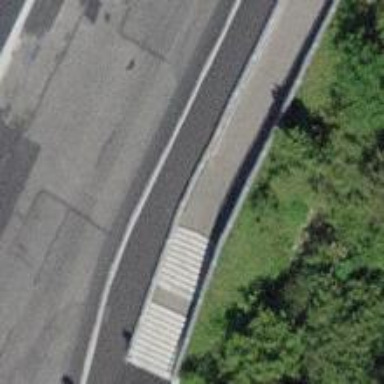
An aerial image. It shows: Set of steps on the road.